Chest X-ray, AP view. Patient: 58 years old, sex M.
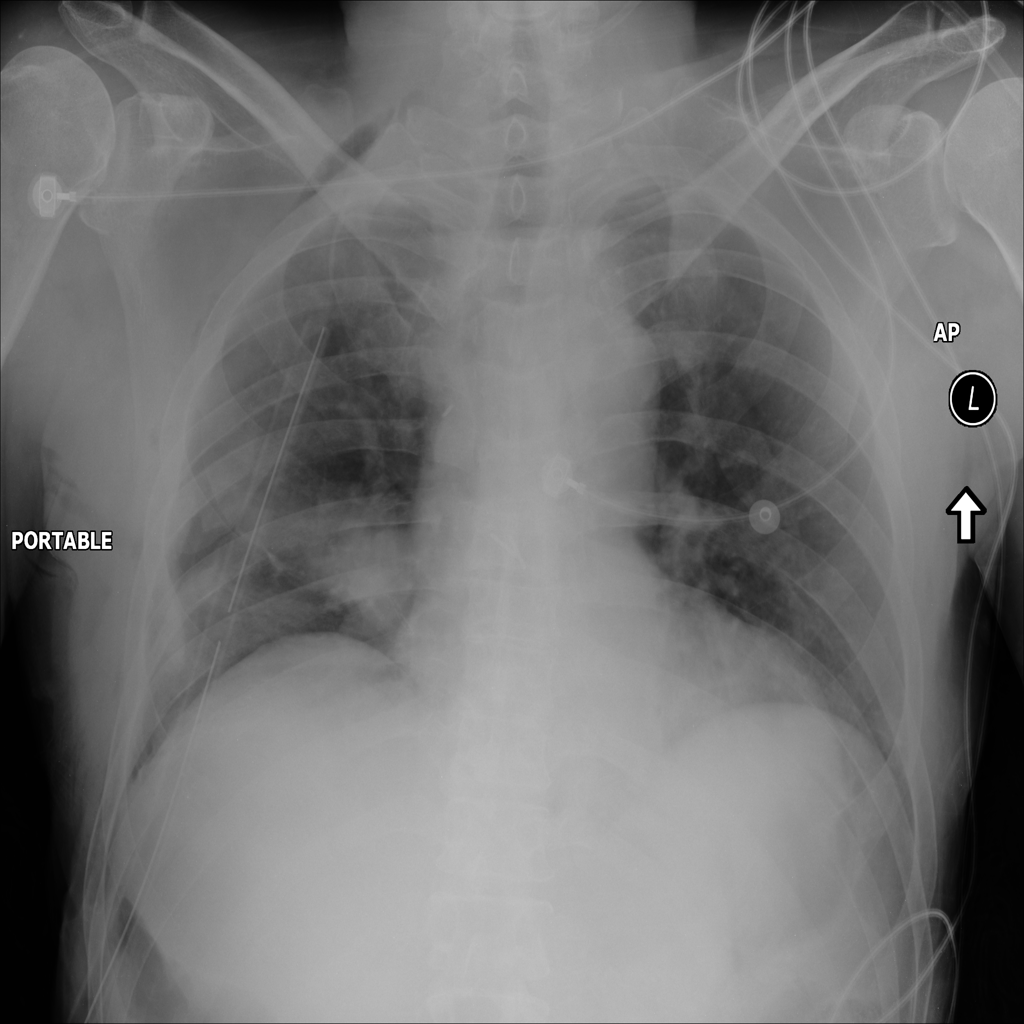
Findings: Emphysema